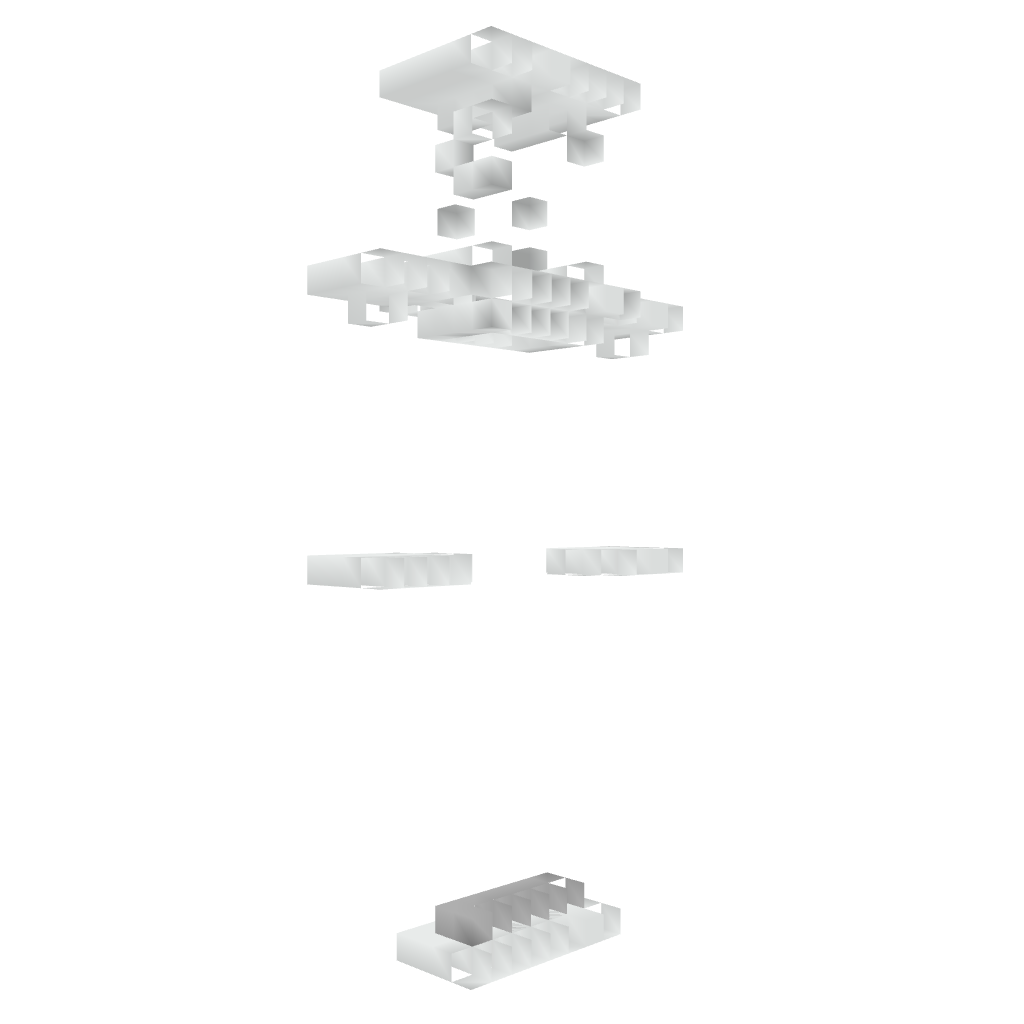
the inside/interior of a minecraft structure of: Skin Dummy